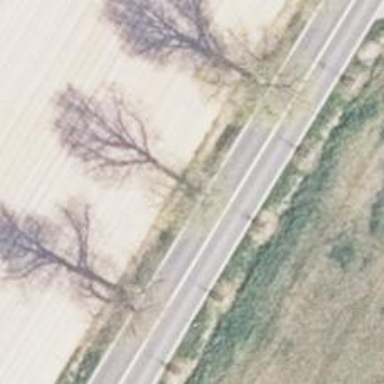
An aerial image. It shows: Row of deciduous broadleaved trees.